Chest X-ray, PA view. Patient: 40 years old, sex F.
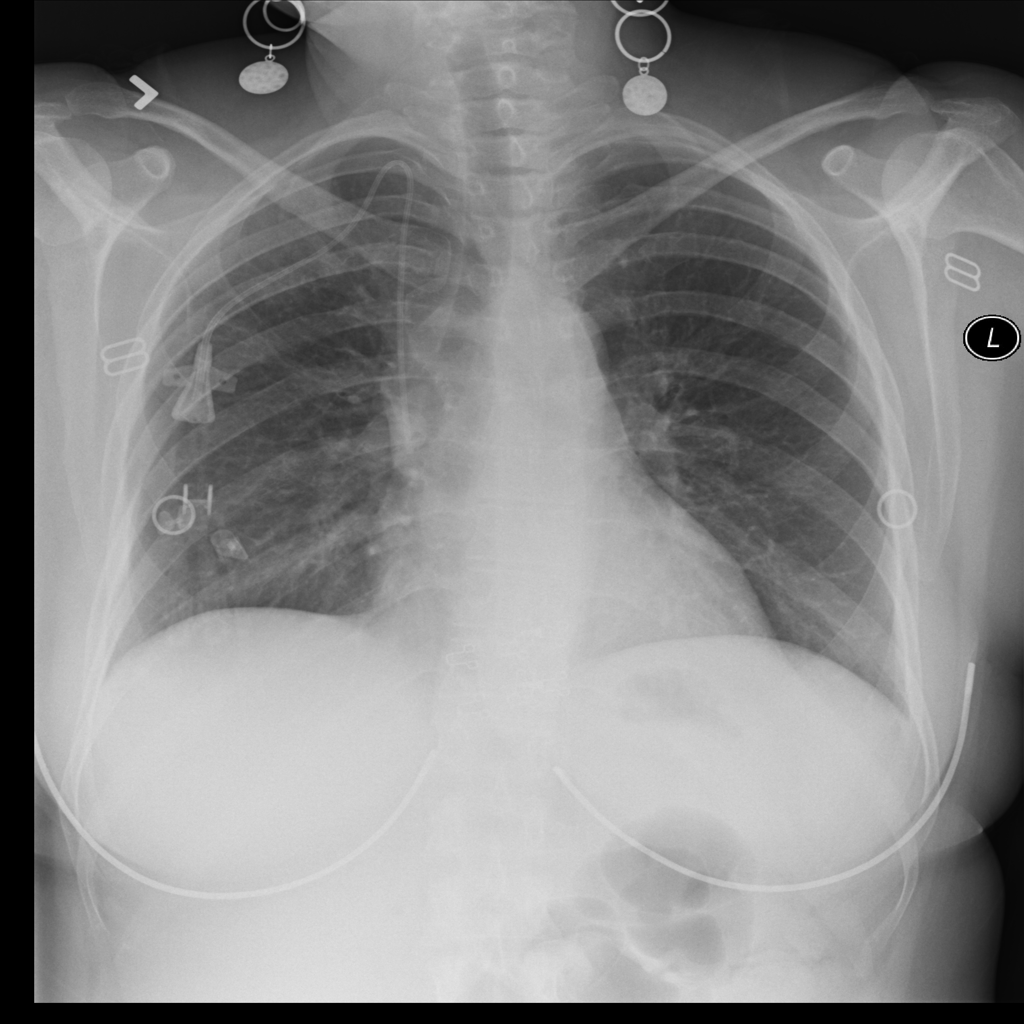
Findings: No Finding